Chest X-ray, PA view. Patient: 60 years old, sex F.
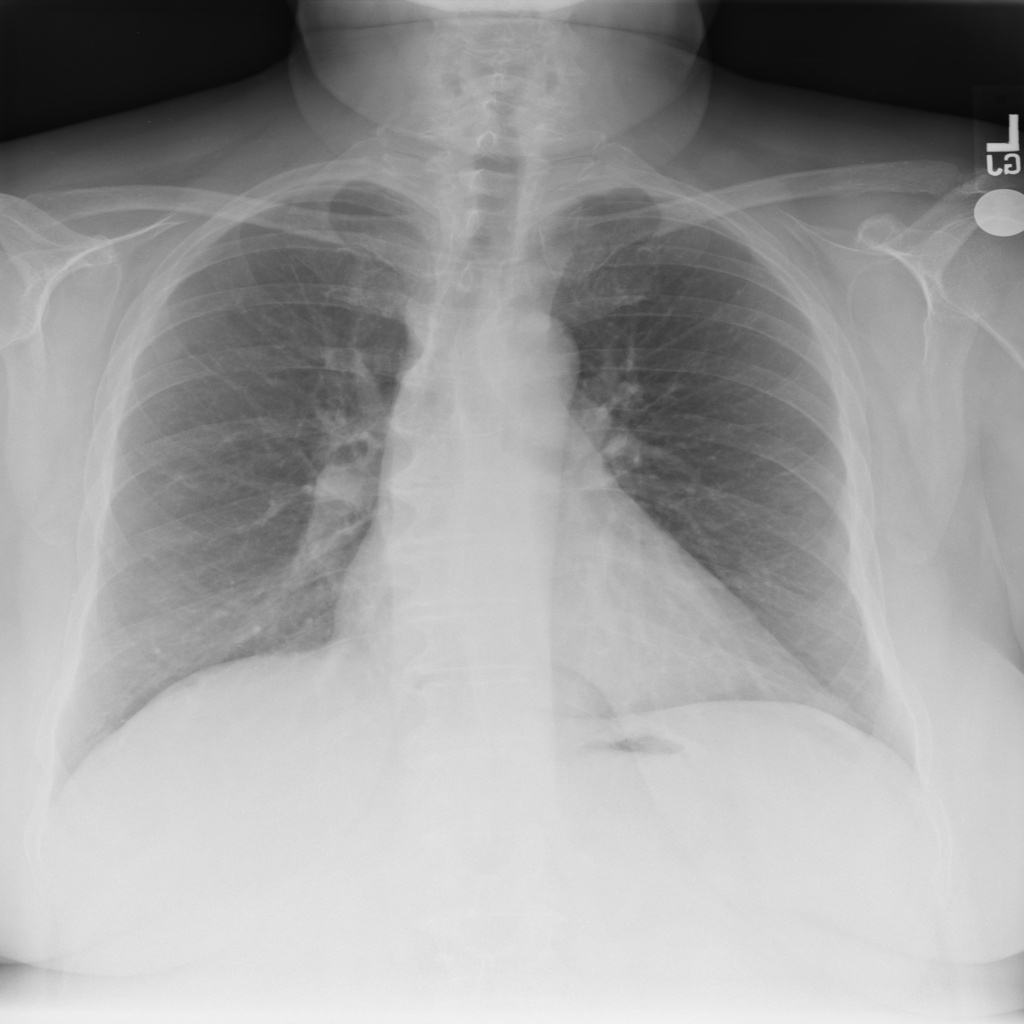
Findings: No Finding